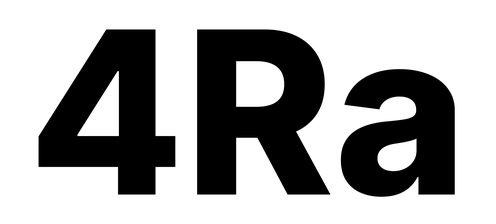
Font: Inter_ExtraBold